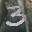
Label: 3